Question: I am trying to code a page, and for some reason i have a random css spacing issue for my list that i created. On the bottom right i have a random space between the list and its div.

I am styling it fine i think but my code is here at <URL>
and it works fine there for some reason. Any ideas?
If needed i can supply the entire page link.
I want that whole entire css list to span accross the entire div but it has a huge gap between the left wall of the div and its list.
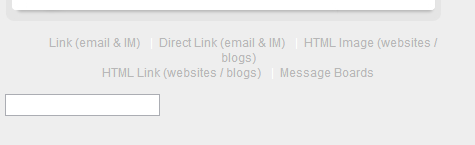
Answer: The list on the page you link to needs to have its padding (and potentially its margin ... some browsers have different default styles) cleared. Here are some rules you could use to fix this:
'''
#navlist {
list-style-type: none; /* Removes default list style */
margin: 0;
padding: 0;
}
'''
I highly recommend getting the <URL> extension for Firefox. It makes debugging layout issues like this very easy. It also helps you see whether the style rules you are writing are being overridden by a more specific rule elsewhere in your style sheet.
As an aside, you shouldn't be using the 'center' element. That element has been deprecated, and should be handled via your style sheet like so: 'text-align: center;'